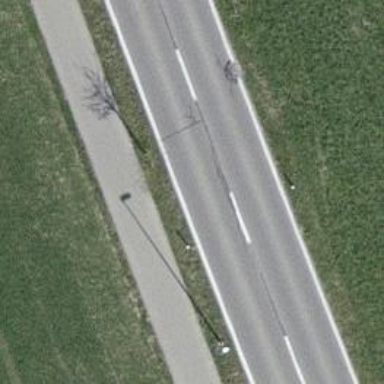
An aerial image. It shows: Secondary road with asphalt surface.